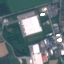
Label: Industrial